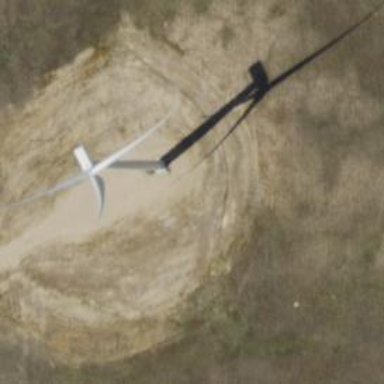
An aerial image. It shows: Wind generator powered by horizontal-axis wind turbine.